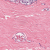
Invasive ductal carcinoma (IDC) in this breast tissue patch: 0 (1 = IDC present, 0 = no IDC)